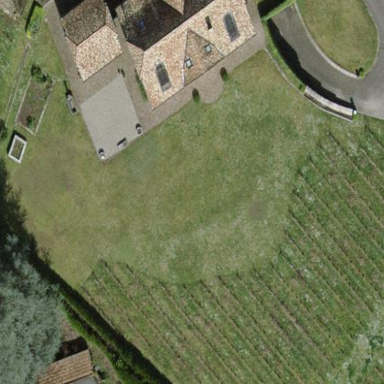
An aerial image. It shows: Vineyard where grapes are grown.